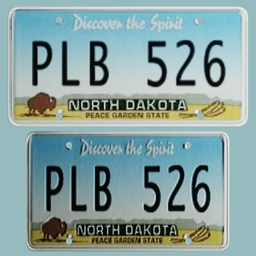
Label: mechanical